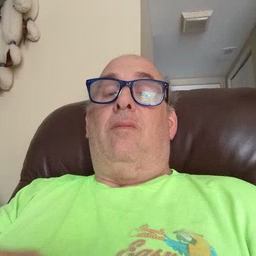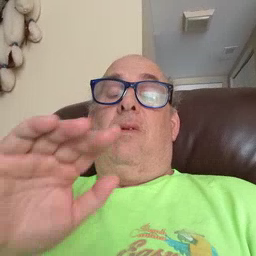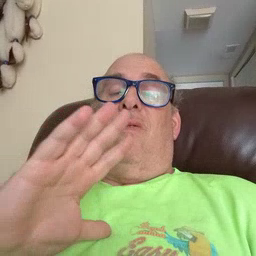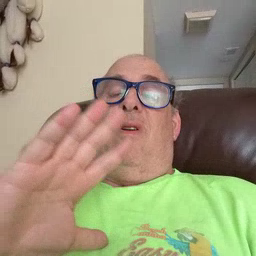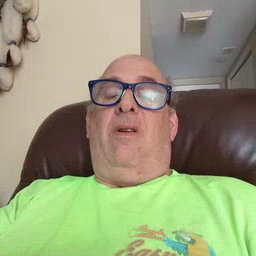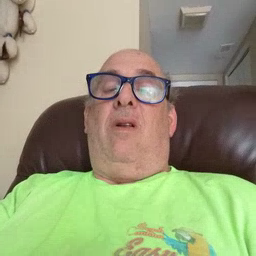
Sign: fine